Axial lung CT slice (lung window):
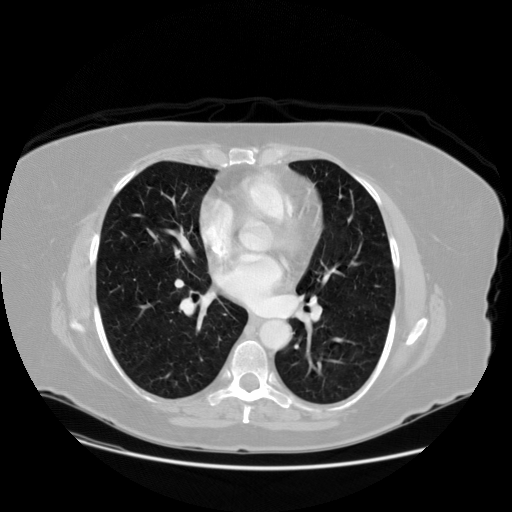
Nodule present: no